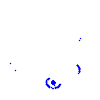
Particle: proton